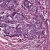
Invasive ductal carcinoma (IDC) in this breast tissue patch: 1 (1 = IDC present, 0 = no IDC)